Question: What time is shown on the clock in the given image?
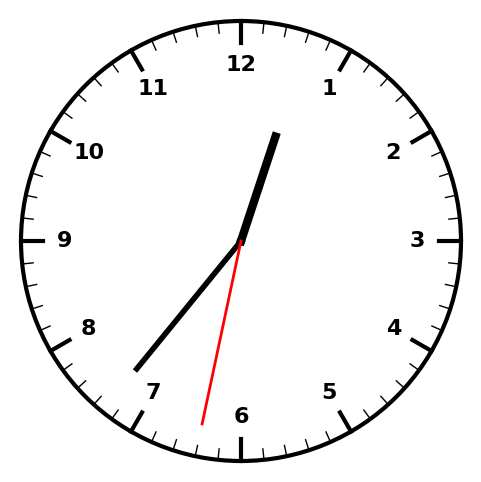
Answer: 12:36:32